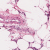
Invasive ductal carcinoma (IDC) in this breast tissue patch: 1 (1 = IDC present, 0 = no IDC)